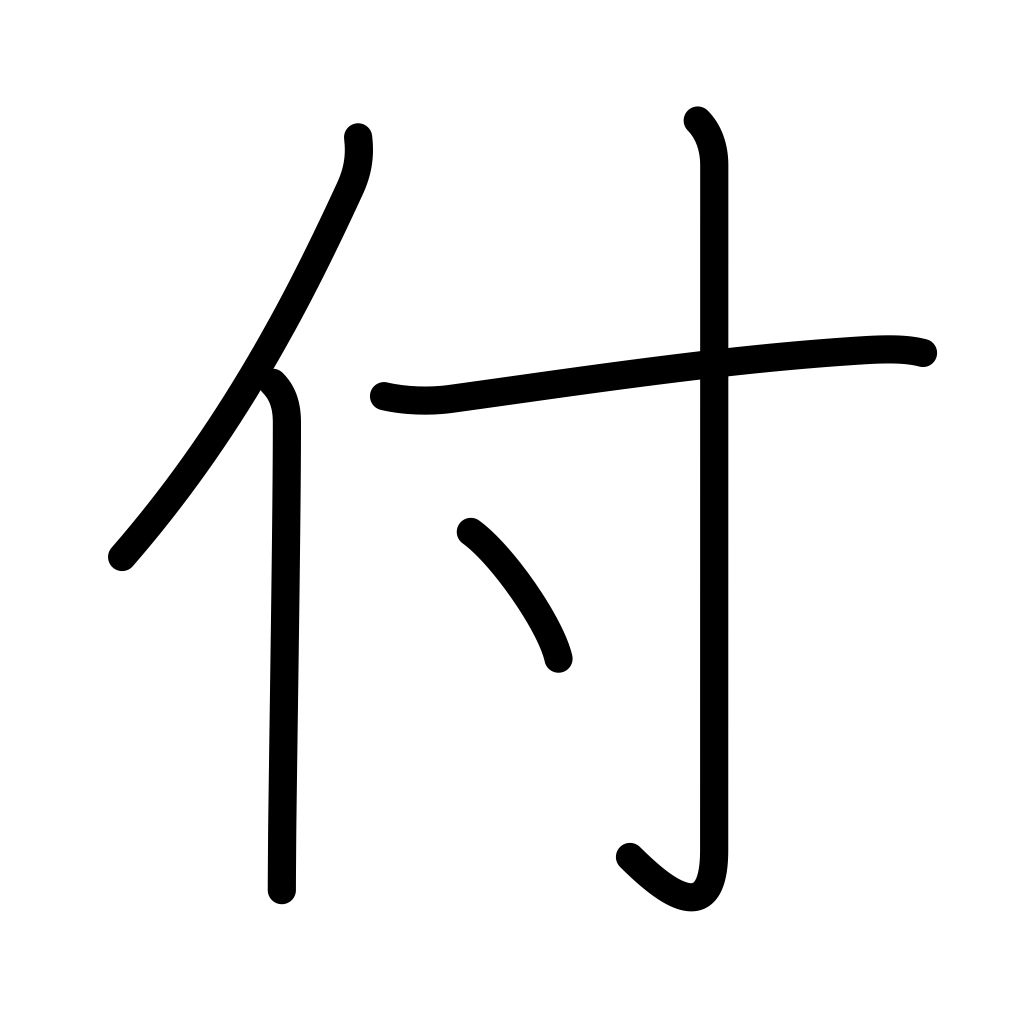
Meaning: adhere, attach, refer to, append